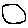
Label: circle